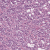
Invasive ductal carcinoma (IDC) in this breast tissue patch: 1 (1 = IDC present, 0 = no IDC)